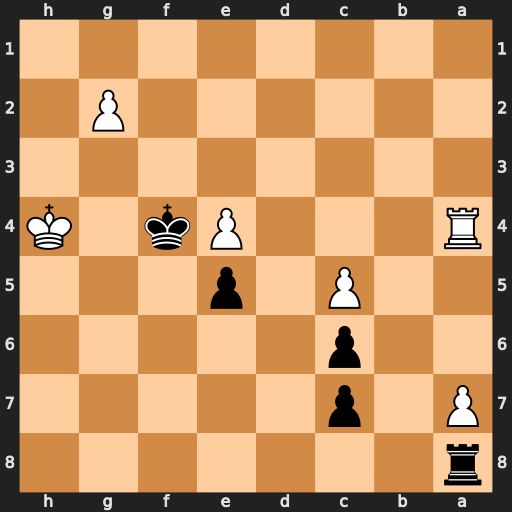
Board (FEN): r7/P1p5/2p5/2P1p3/R3Pk1K/8/6P1/8
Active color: b
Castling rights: -
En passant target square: -
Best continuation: Rh8#